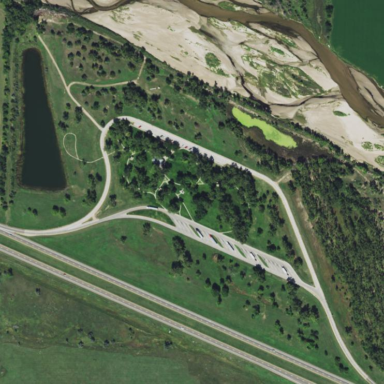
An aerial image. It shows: Rest area on the road.